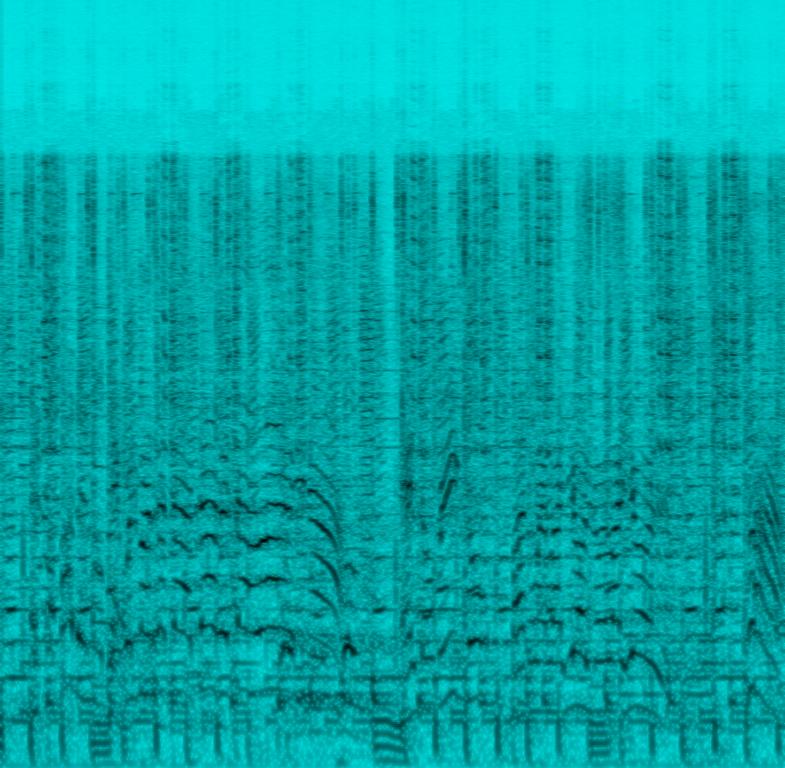
A male Latin singer sings this energetic vocal with male backup singers in vocal harmony. The song is fast tempo with quick Latin percussions, groovy bass line, keyboard accompaniment and trumpets blaring. The song is energetic and passionate. The song has poor audio quality.